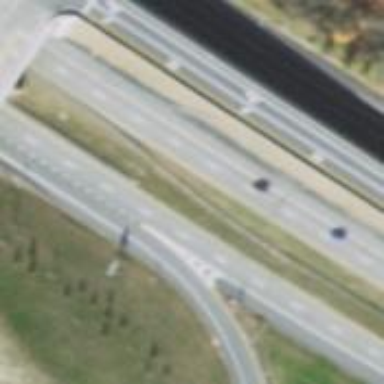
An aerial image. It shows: Asphalt motorway.